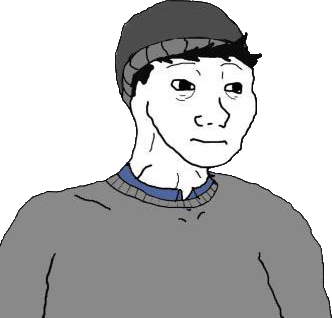
Label: 5_Doomer